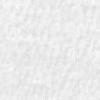
Label: no_change